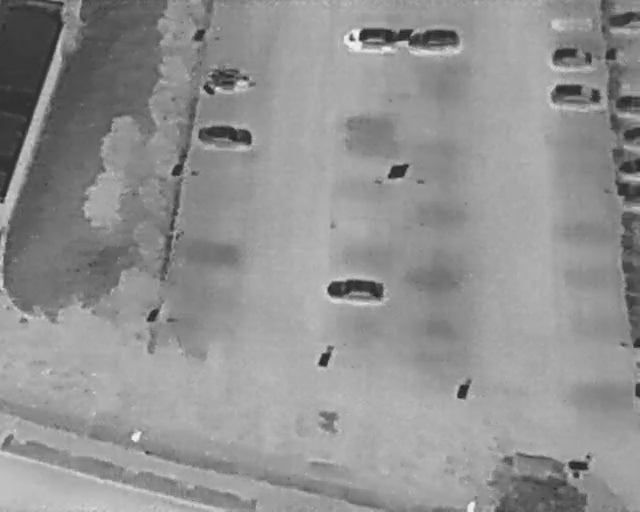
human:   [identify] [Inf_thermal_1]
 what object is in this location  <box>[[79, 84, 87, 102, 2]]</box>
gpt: <ref>1 large car at the bottom right</ref>

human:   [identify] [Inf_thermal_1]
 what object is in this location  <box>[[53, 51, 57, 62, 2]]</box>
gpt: <ref>1 medium car at the center</ref>